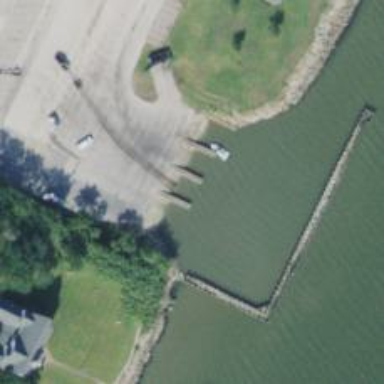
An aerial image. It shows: Slipway on leisure land.